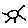
Label: sun